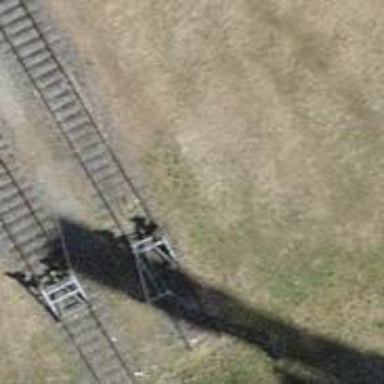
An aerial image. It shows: Railway buffer stop.